Field crop: maize
Growth stage: 2
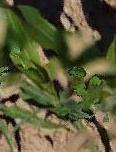
Species: maize